Question: How can I set the dynamic file path or folder directory for kettle jobs?
Please check the attached screenshot.
Read the path from a config file as a variable[]
Say, we want to use the /web/test directory for test environment and we want to fetch file repository from the normal path when the parameter is not test! I assume, there must be a way to keep a config/ini file from where we can read the path and use the variable inside the "" section of pentaho.
I am gone through variable reference option but which is mainly for database configurations parameter ,some people suggested which is not good option instead of you can specified the database configuration in xml.
Please suggest any idea or solution.

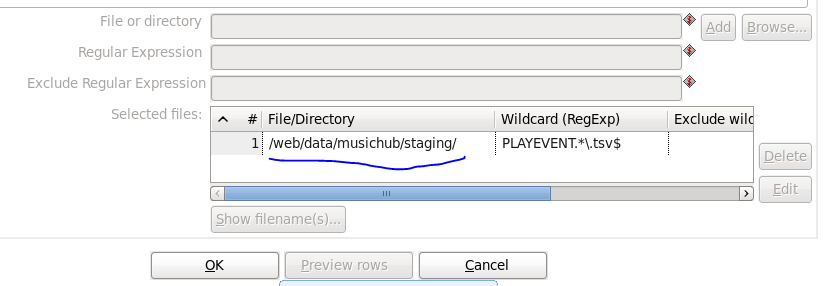
Answer: Sounds like you want to set a parameter/variable in the .kettle file and reference it in the 'File or directory' text box. Note the red dollar sign next to the box. That means this field accepts variables. Here's the wiki entry for variables:
<URL>
You can also read from a config file directly (from a transform) and set it dynamically with the 'Set variables' step if you can only have one .kettle file. Also check out the 'Check if connected to repository' (from the Repository branch) step as well and see if that will suit your needs.
If none of these suite your needs, please add detail to your question to describe exactly what you're trying to do and how you're trying to do it.